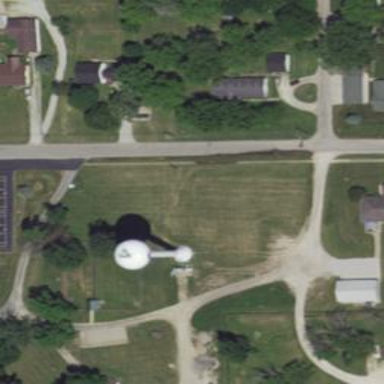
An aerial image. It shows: Water tower that is man-made.